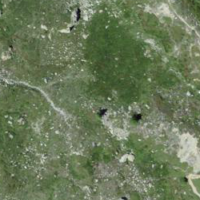
EUNIS habitat code: 26
Species observed at this site:
Vaccinium uliginosum